Question:
My condition of 'if row[2] != 'NA'' is not working, it's still letting my NA go through??
'''
import numpy as np
def microcar(expected, actual):
with open ('actual2.csv', 'r') as inputfile:
actual2_contents = inputfile.readlines()
for row in actual2_contents:
row = row.split(',')
print(actual2_contents)
if row[2] != 'NA':
x = row[2]
print(x)
x = float(row[2])
print(x)
print(type(x))
else:
row[2] = -1 # i want to replace the N/A with the number -1 but this wont work either
'''
attatched an image of the output <URL>
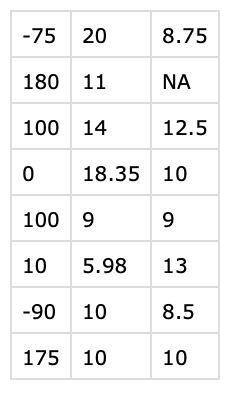
Answer: It's because 'item[2]' is read as 'NA
' and your condition checks it's 'NA' or not.
Try this:
'''
if row[2] != 'NA
':
x = row[2]
print(x)
x = float(row[2])
print(x)
print(type(x))
'''